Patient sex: M
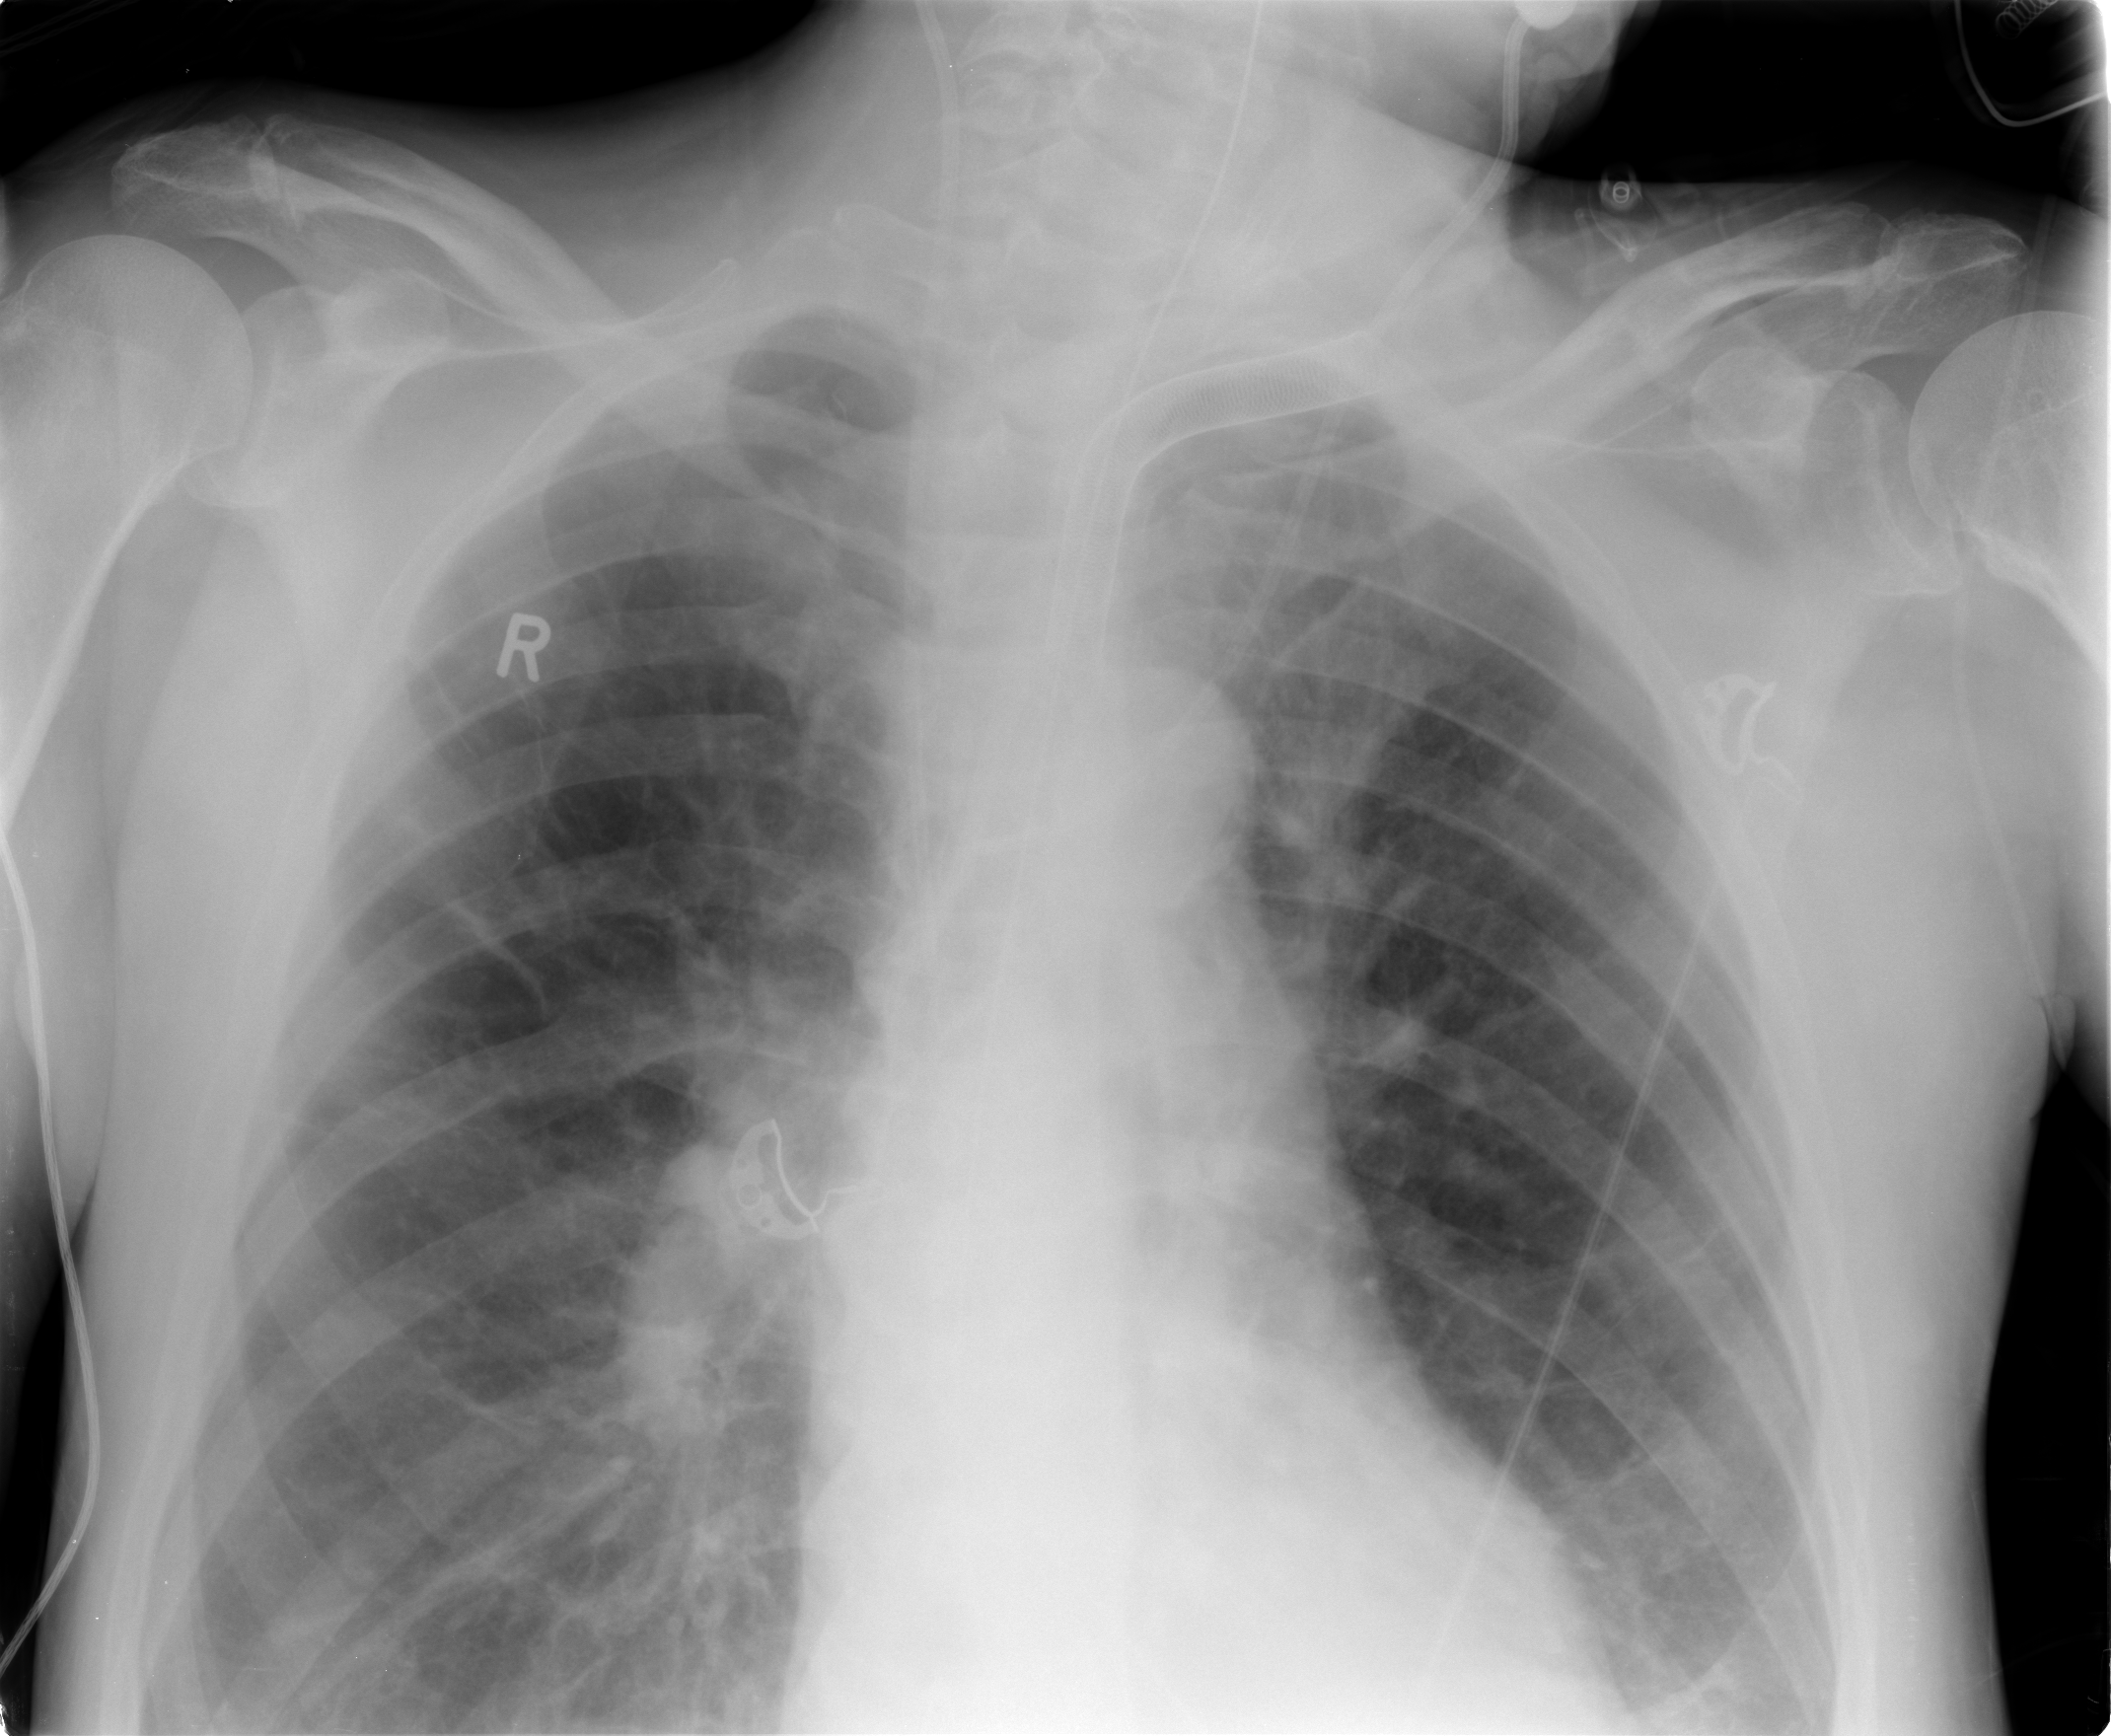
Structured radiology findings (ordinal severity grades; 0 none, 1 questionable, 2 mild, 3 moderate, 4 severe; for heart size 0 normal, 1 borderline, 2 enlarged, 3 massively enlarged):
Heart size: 1
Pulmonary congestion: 2
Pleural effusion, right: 0
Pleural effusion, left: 0
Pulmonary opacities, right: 0
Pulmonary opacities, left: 0
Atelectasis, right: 2
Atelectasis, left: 1